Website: crate-barrel
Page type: customer-info-address
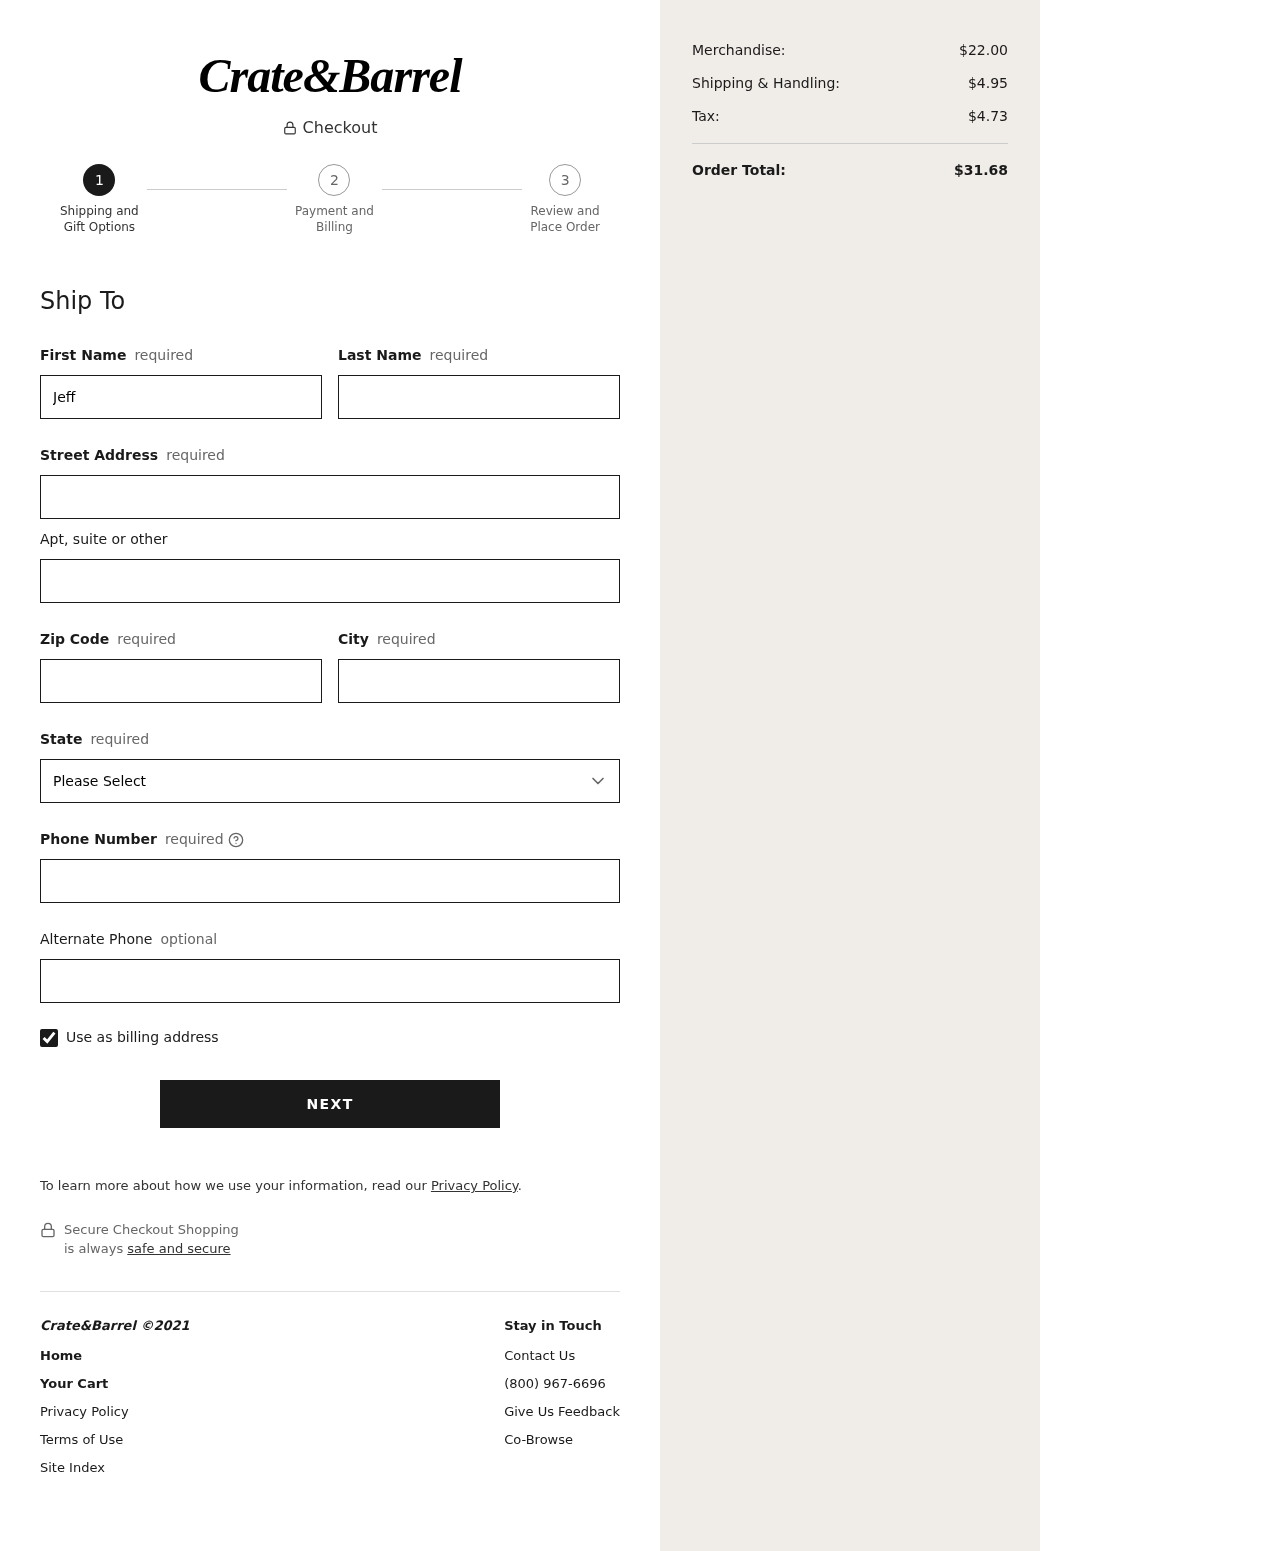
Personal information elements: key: PII_STATE
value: New Jersey
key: PII_FIRSTNAME
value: Jeffrey
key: PII_LASTNAME
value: Rowe
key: PII_STREET
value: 2265 Richard Wall Suite 400
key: PII_STREET2
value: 33580 Lisa Brook Apt. 207
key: PII_POSTCODE
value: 43312
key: PII_CITY
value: New Theresa
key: PII_PHONE
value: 5783898427
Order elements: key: ORDER_SUBTOTAL
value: $22.00
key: ORDER_SHIPPING_COST
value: $4.95
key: ORDER_TAX
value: $4.73
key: ORDER_TOTAL
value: $31.68